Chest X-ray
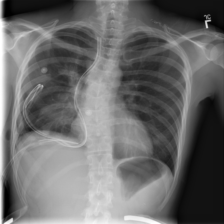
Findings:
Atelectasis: negative
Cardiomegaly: negative
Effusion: negative
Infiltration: positive
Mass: negative
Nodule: negative
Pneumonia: negative
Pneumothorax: positive
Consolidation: negative
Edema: negative
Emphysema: negative
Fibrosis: negative
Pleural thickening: negative
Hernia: negative